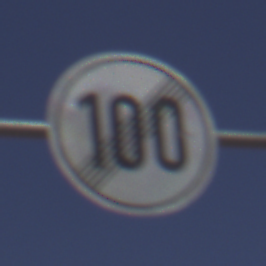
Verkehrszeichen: EndeGeschwindigkeit100
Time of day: Midday
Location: Outdoor (RoadRail)
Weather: Clear
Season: NotSpecified
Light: Natural